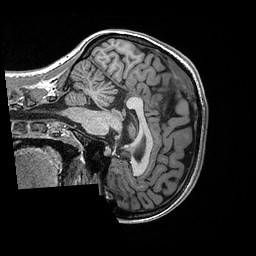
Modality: T1w
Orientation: sagittal
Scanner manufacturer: ge
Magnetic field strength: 3 T
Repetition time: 2.349 s
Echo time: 0.002968 s